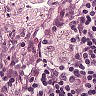
Metastatic tissue present: no